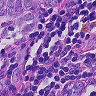
Metastatic tissue present: yes